九年级 · 解析几何
(本小题8.0分)

如图, 已知直线 $l_{1}, l_{2}, l_{3}$ 分别截直线 $l_{4}$ 于点 $A, B, C$, 截直线 $l_{5}$ 于点 $D, E, F$, 且 $l_{1} / / l_{2} / / l_{3}$, 若 $A B=4$, $B C=8, E F=12$, 求 $D E$ 的长.

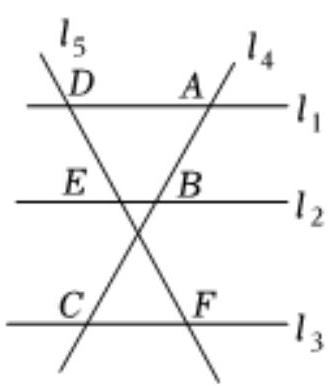
答案: 解: $\because l_{1} / / l_{2} / / l_{3}$,

$\therefore \frac{A B}{B C}=\frac{D E}{E F}$,

$\therefore \frac{4}{8}=\frac{D E}{12}$,

$\therefore D E=6$.

解析: 根据平行线分线段成比例即可求解.

本题主要考查平行线分线段成比例, 掌握平行线分线段成比例的应用是解题的关键.